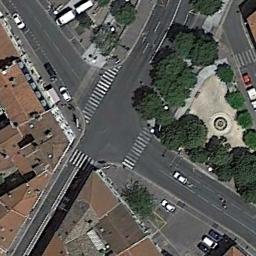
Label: intersection